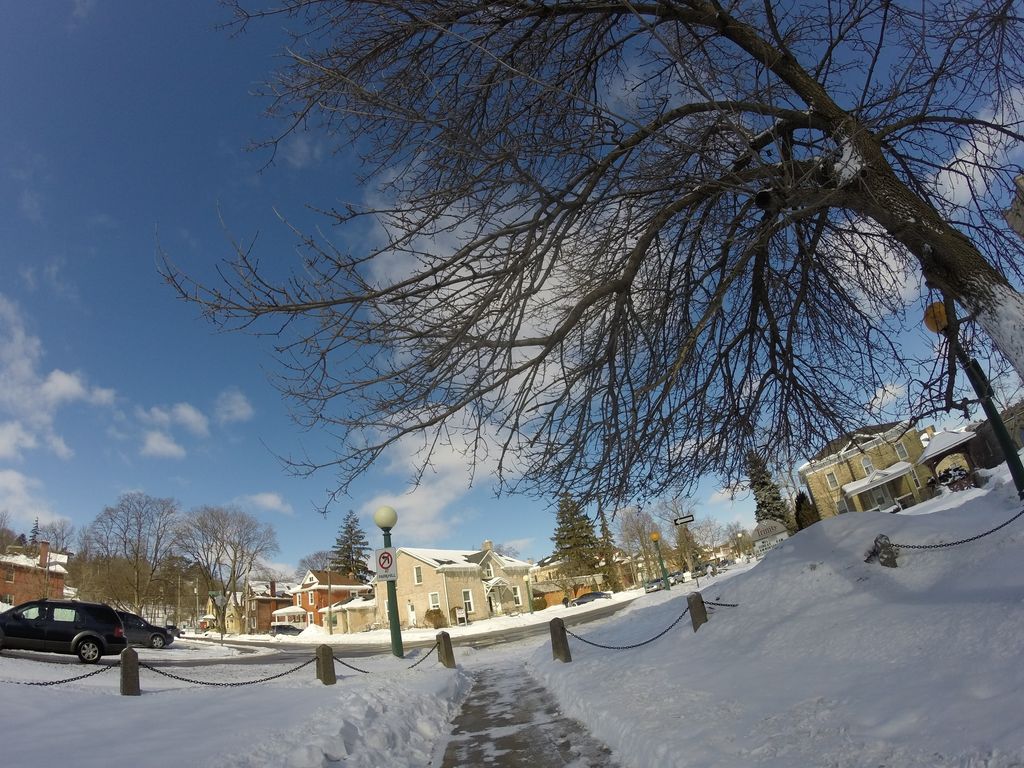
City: kitchener-waterloo